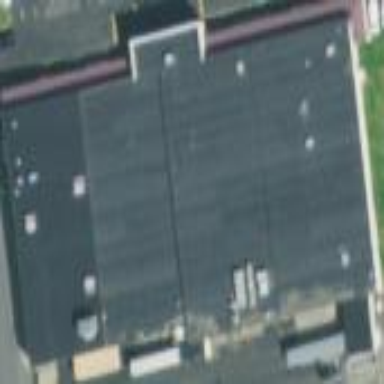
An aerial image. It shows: Building that houses supermarket.